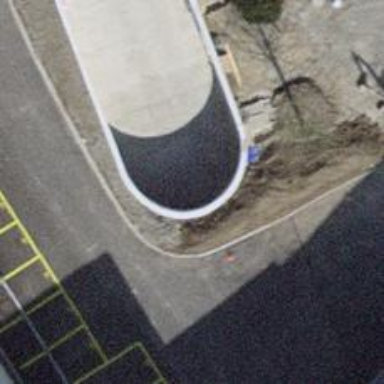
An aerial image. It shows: Parking entrance.